RGB frame:
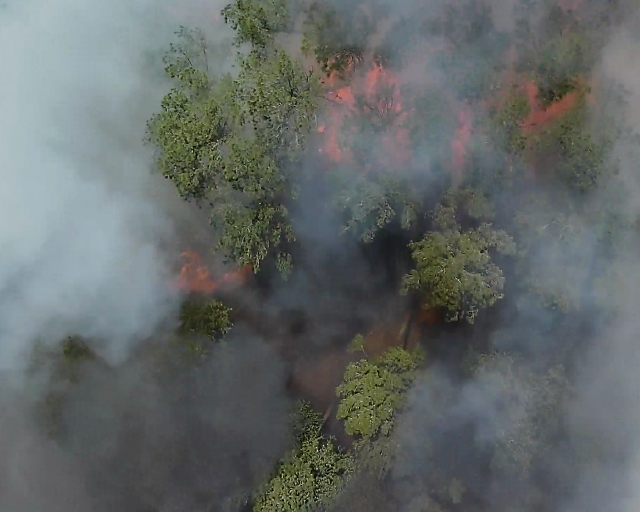
Thermal frame:
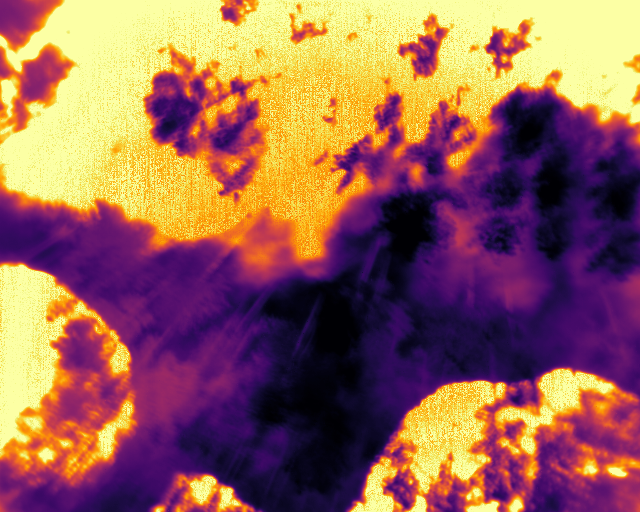
Captured: 2026-02-27 02:37:54
Pixels at or above 80 °C: 240598 (fraction of frame: 0.7342)